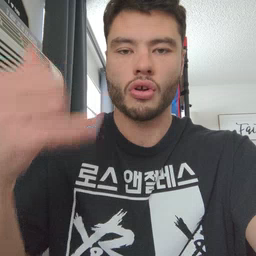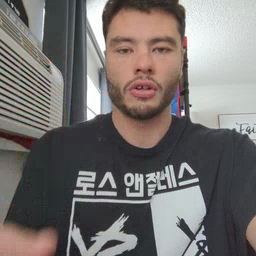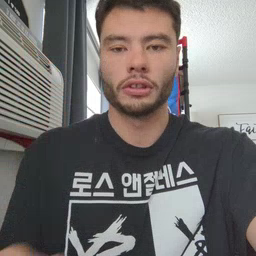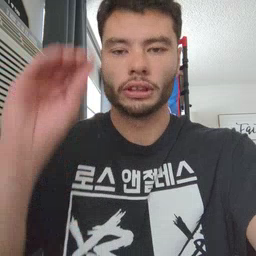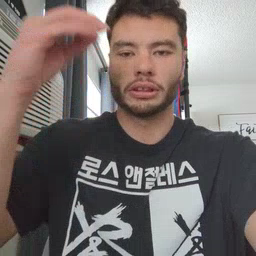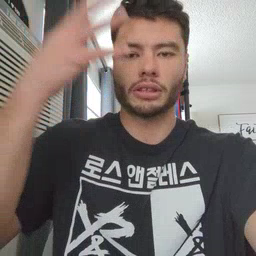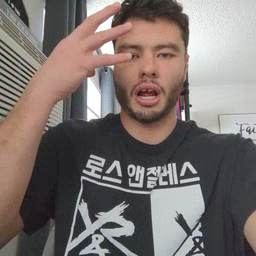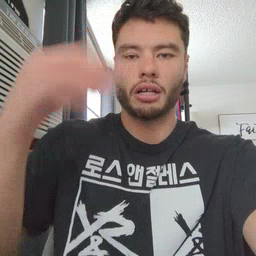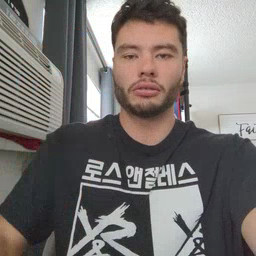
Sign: sun